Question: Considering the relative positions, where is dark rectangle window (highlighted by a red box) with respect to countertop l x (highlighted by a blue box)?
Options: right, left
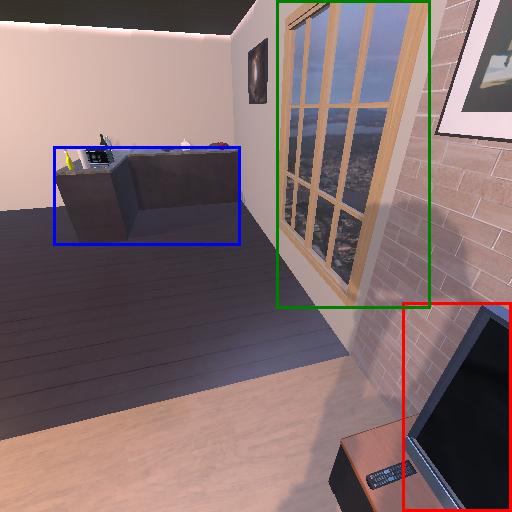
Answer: right